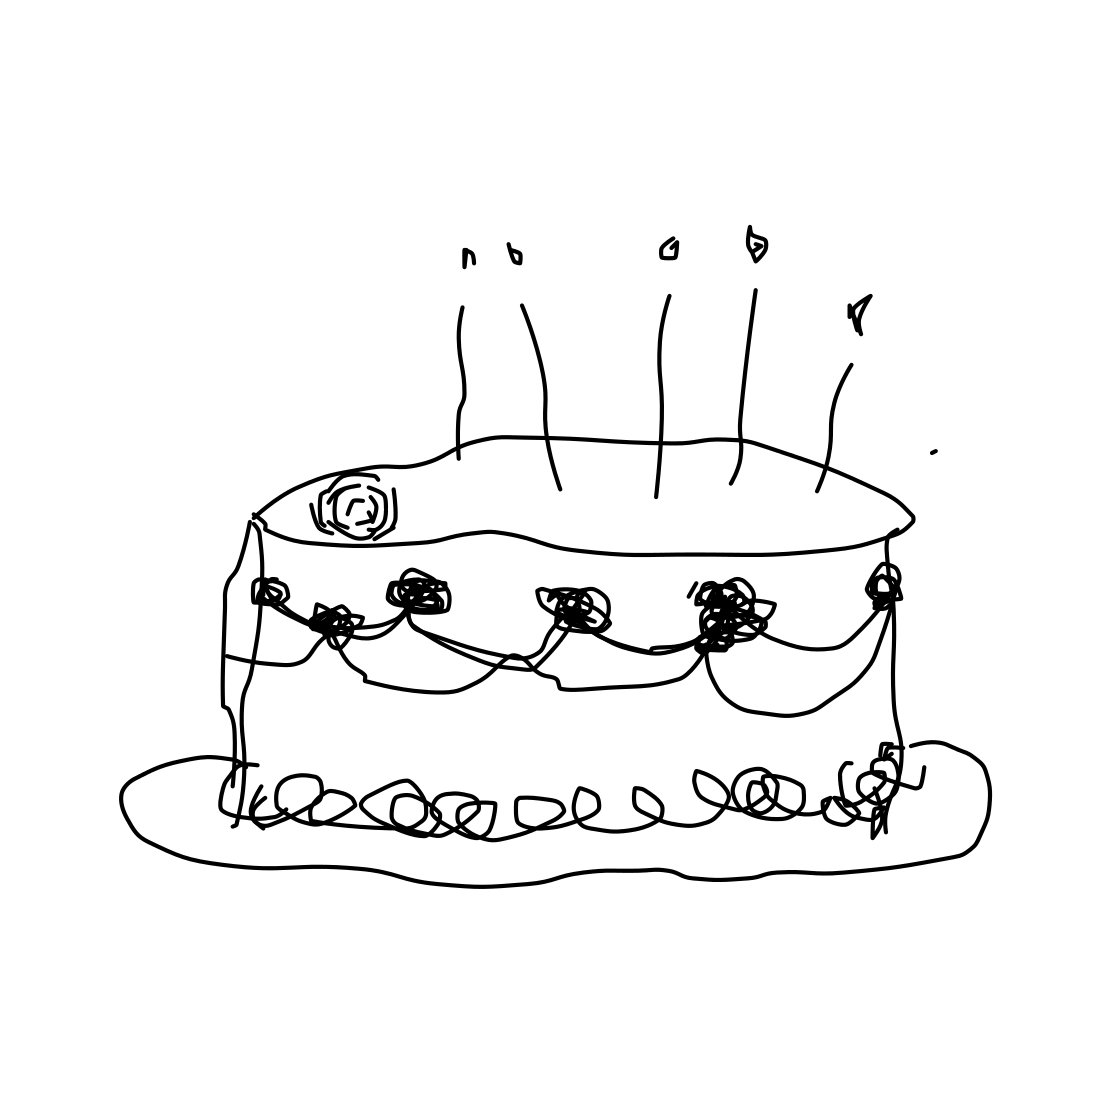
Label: cake